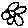
Label: flower